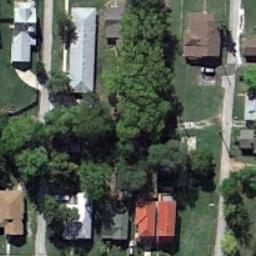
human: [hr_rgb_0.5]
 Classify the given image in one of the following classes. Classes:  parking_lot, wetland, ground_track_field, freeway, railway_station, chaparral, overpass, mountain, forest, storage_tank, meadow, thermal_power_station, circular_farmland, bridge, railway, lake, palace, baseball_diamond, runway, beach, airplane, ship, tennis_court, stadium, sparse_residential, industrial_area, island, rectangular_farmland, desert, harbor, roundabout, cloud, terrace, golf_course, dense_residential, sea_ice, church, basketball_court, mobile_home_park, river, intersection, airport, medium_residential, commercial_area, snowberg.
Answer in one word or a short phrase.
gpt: medium_residential